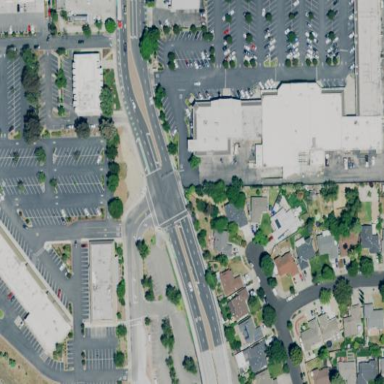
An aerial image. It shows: Part of the building is dedicated to retail space.